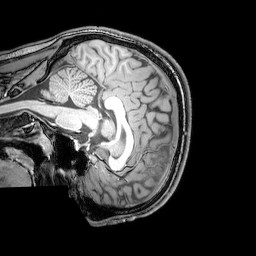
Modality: T1w
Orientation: sagittal
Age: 21
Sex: male
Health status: healthy
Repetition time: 0.081 s
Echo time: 0.037 s